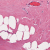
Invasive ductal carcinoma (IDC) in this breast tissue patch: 0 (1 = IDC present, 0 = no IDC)